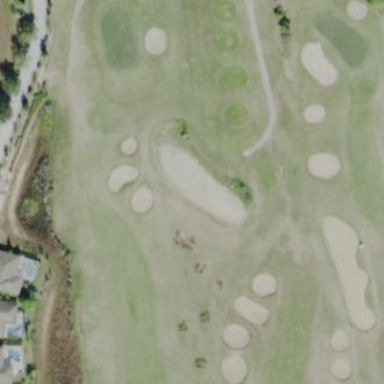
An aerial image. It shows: Sand bunker on golf course.